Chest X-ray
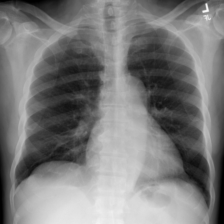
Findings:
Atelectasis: negative
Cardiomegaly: negative
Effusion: negative
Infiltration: positive
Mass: negative
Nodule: negative
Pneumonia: negative
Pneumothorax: negative
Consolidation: negative
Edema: negative
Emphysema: negative
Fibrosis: negative
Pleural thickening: negative
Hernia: negative